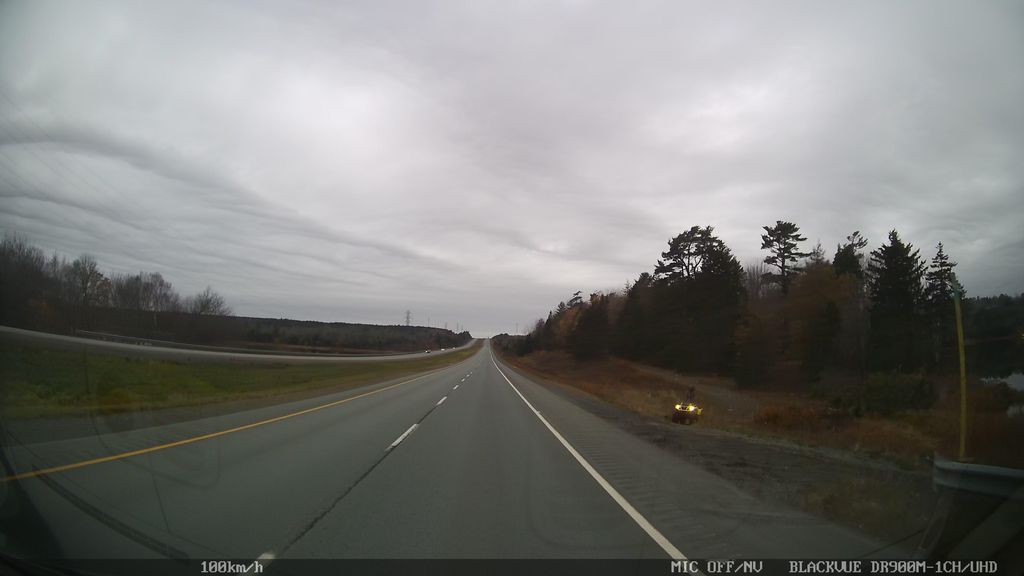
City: halifax